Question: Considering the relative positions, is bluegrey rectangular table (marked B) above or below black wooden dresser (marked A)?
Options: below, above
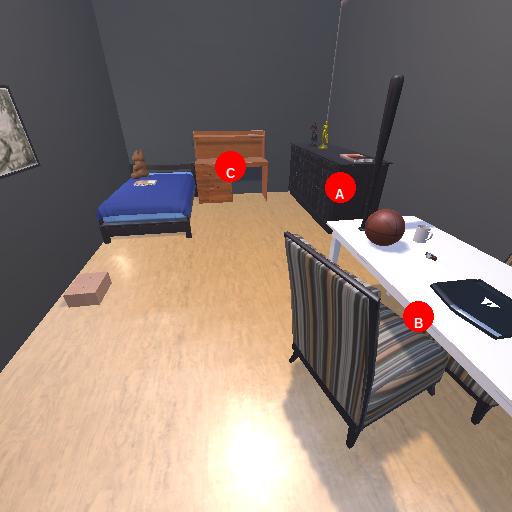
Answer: below